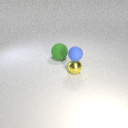
small yellow metal sphere to the right of large green rubber sphere